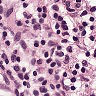
Metastatic tissue present: no